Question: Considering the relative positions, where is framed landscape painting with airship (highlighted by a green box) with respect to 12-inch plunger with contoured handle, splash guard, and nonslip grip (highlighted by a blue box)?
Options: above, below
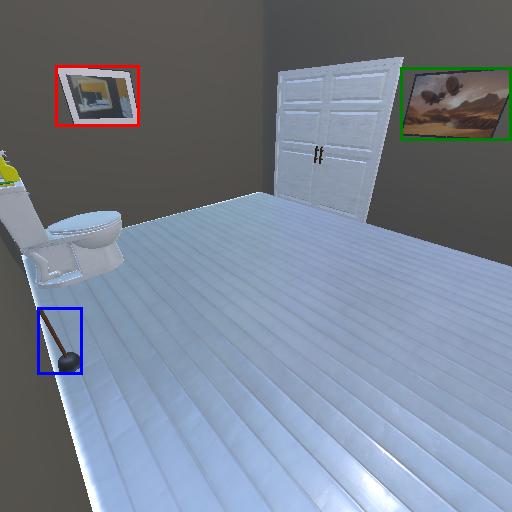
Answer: above